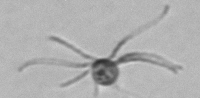
Label: Ophiaster